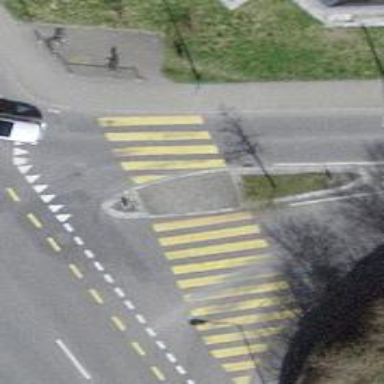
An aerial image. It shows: Uncontrolled zebra crossing with pedestrian island.